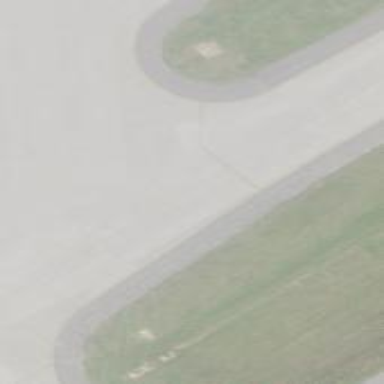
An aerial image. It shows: View of taxiway at the airport.